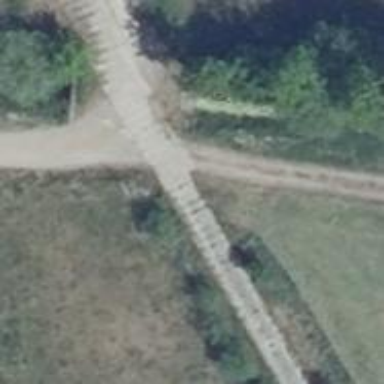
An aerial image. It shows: Track with grade3 tracktype made of concrete plates.